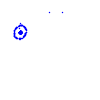
Particle: proton